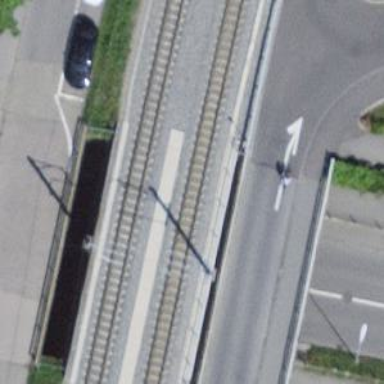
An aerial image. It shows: Narrow-gauge railway bridge with electrified contact lines over single track.